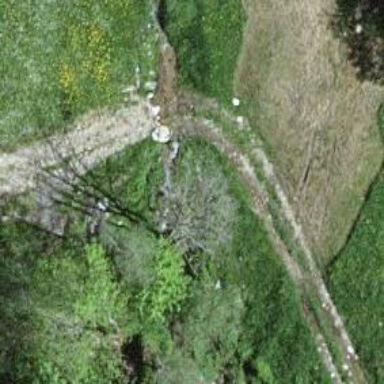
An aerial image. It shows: Culvert tunnel.